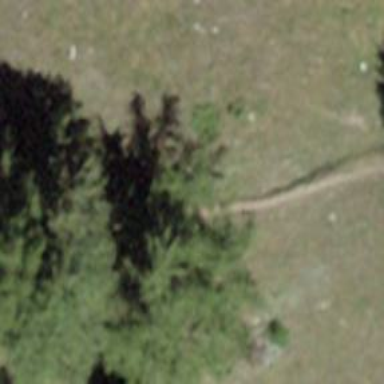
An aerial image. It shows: Path on the ground.